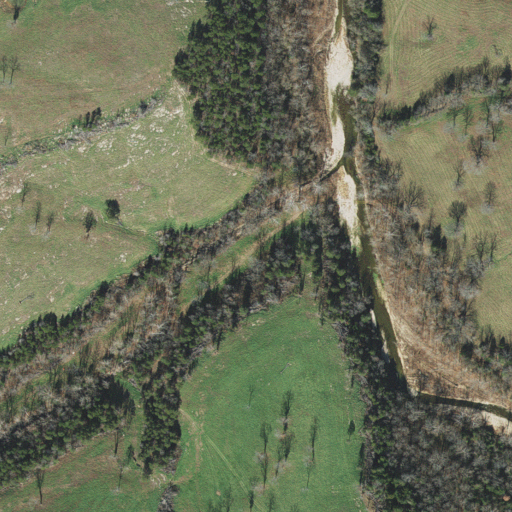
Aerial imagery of valley in Arkansas named Sweet Hollow containing deciduous forest, grassland, shrub, pasture, mixed forest, and evergreen forest